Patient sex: M
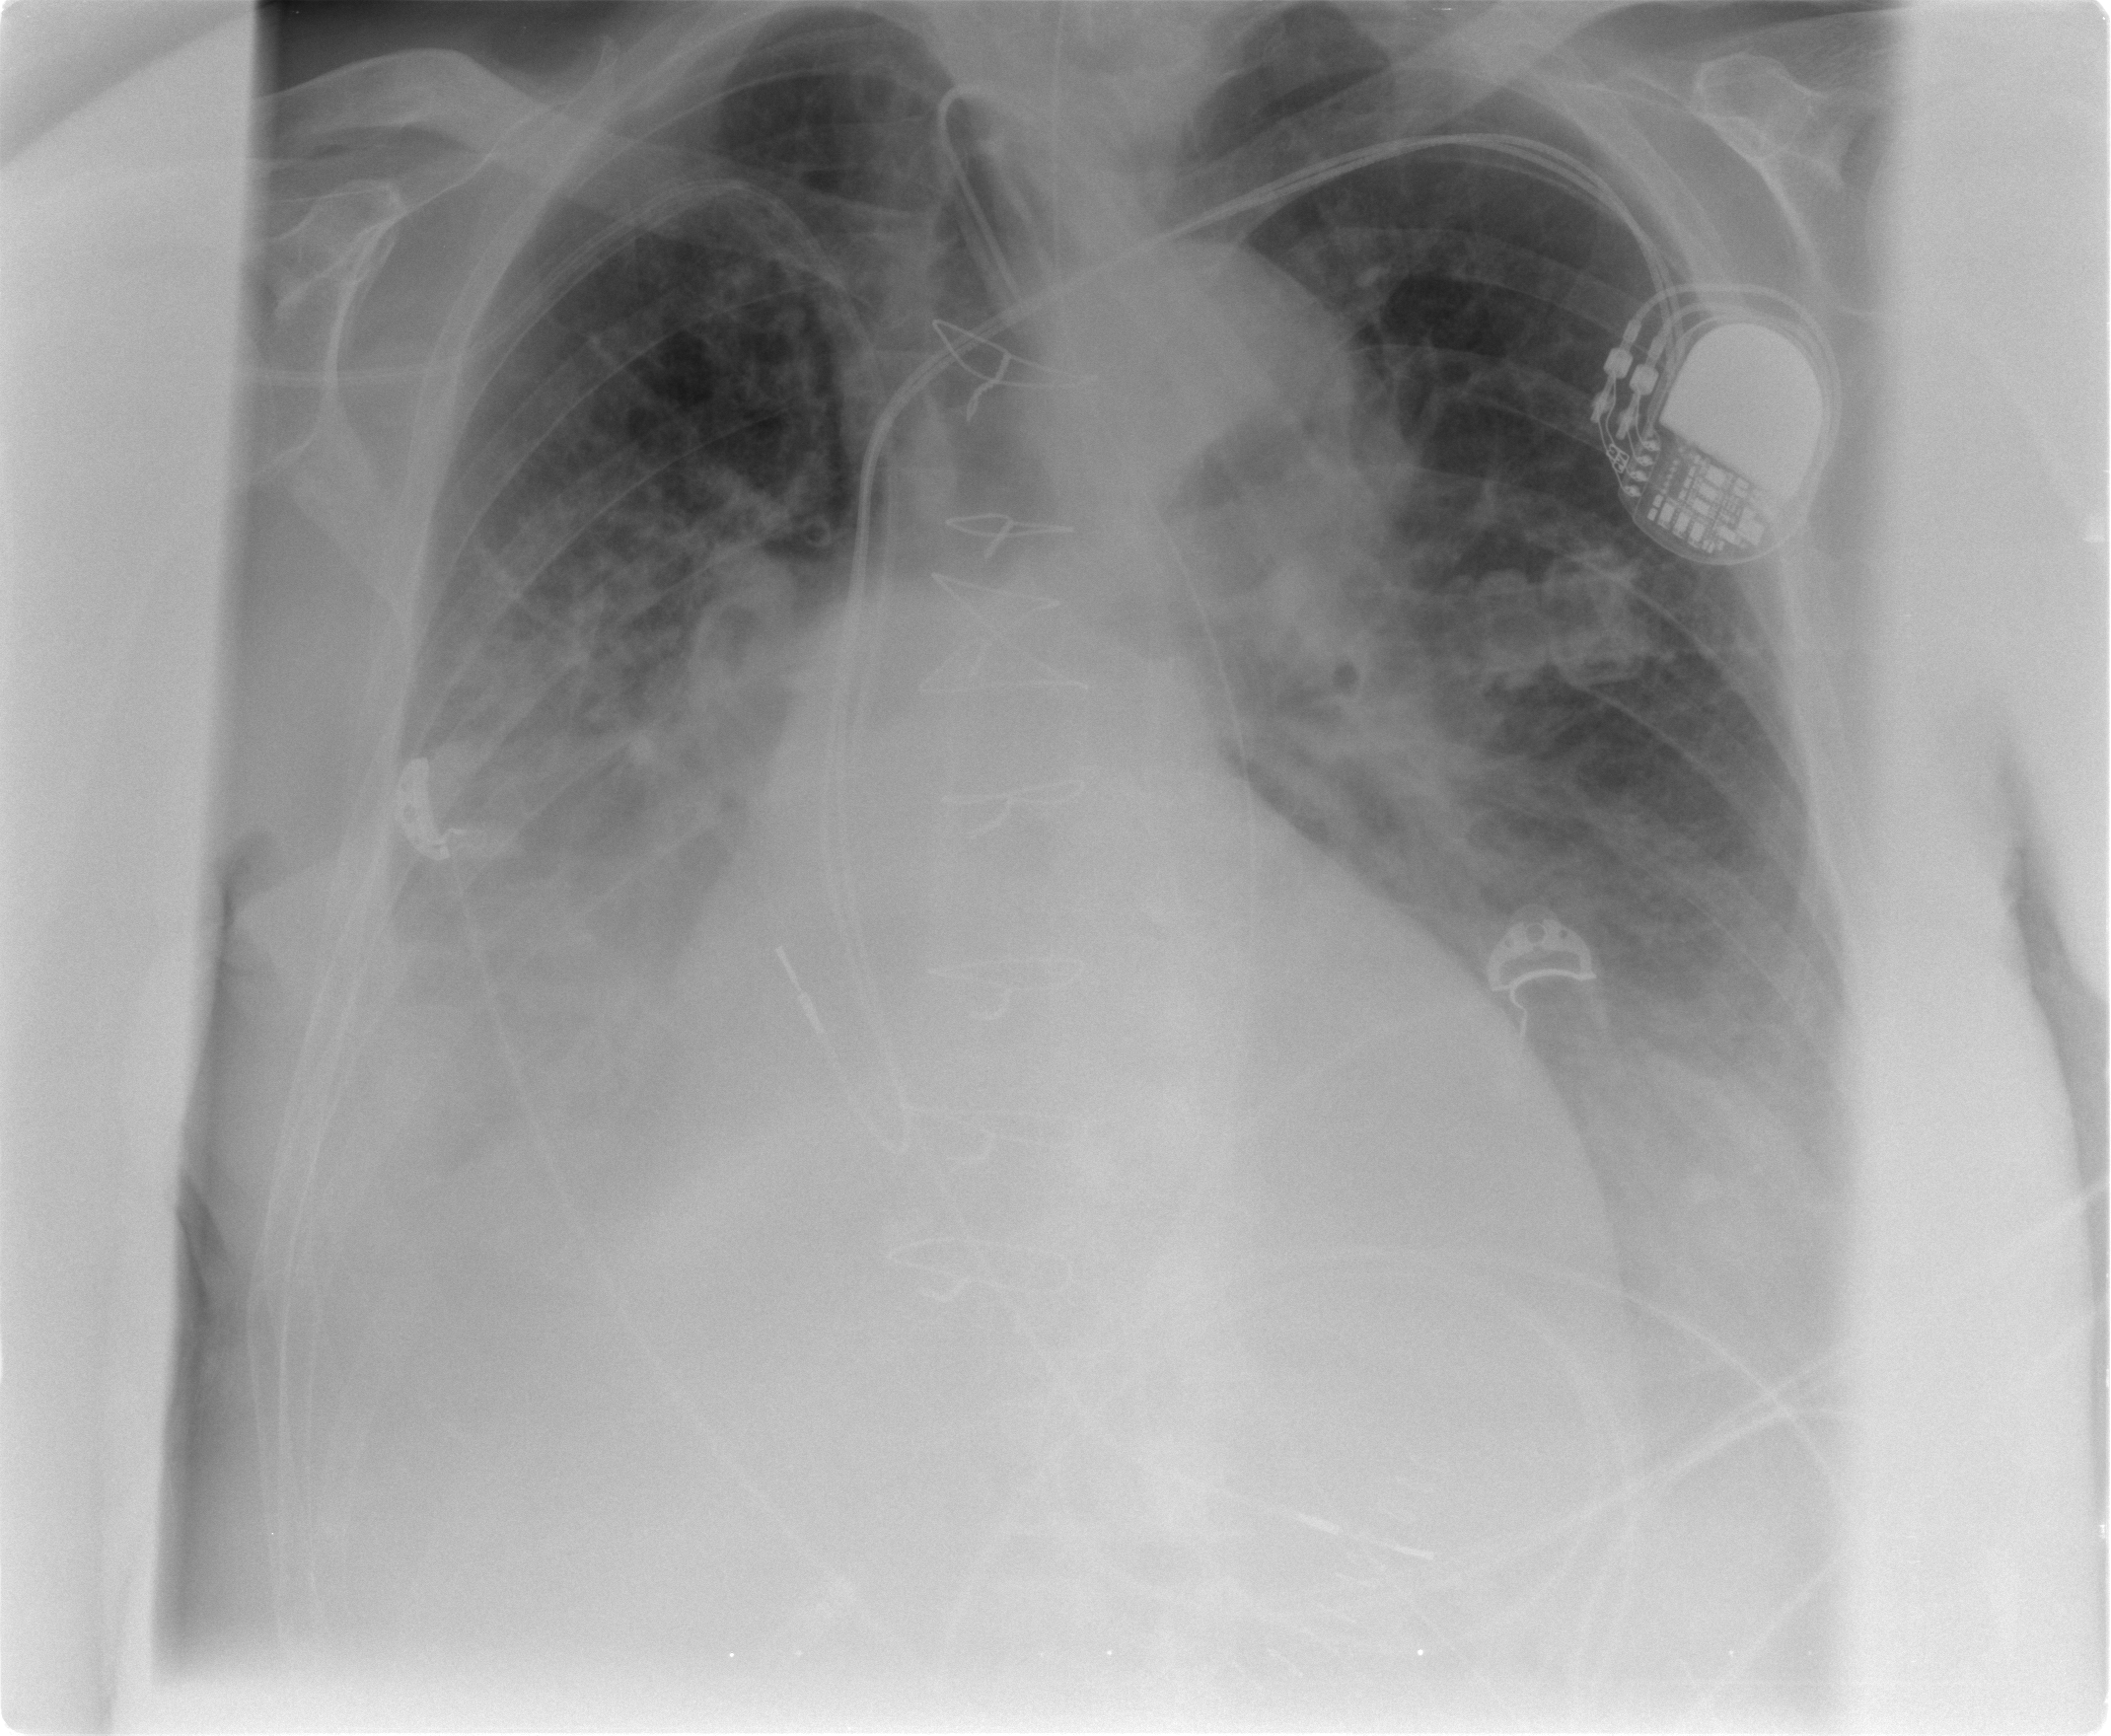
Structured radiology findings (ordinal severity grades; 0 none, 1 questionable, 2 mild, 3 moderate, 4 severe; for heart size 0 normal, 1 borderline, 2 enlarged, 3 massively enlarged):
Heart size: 2
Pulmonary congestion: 2
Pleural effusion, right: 3
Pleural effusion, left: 3
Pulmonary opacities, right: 0
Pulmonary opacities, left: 0
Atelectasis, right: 2
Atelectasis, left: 2